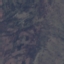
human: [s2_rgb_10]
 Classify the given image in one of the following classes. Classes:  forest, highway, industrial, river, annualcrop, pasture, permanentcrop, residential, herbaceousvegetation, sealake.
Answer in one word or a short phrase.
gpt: HerbaceousVegetation